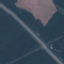
Label: Highway